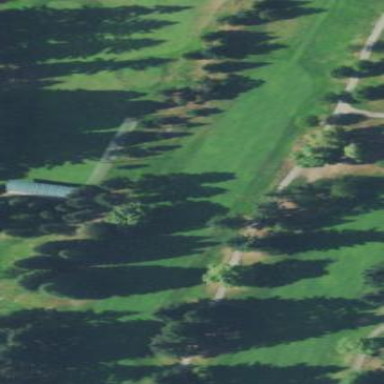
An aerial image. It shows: Well-manicured mown grass area used as golf fairway.